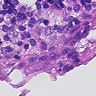
Metastatic tissue present: yes